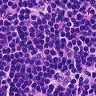
Metastatic tissue present: no